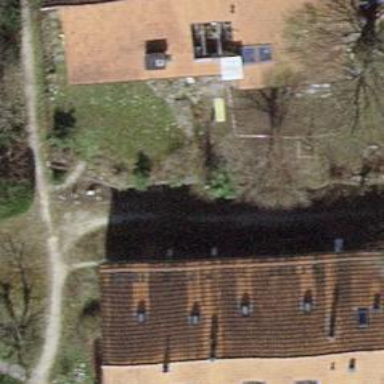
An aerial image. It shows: Building with tiled roof.